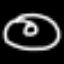
Label: donut